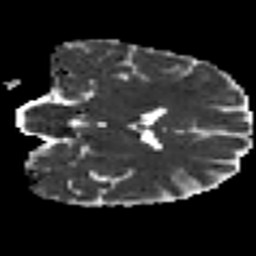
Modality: MD
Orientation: coronal
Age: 38
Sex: male
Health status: healthy
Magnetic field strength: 3 T
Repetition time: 8.4 s
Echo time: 0.0926 s